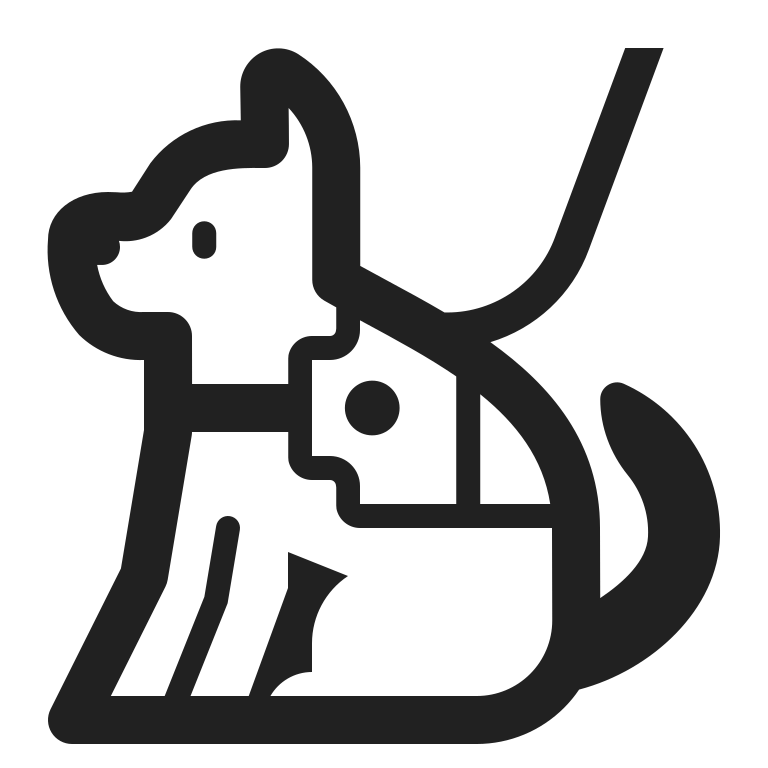
service dog high contrast